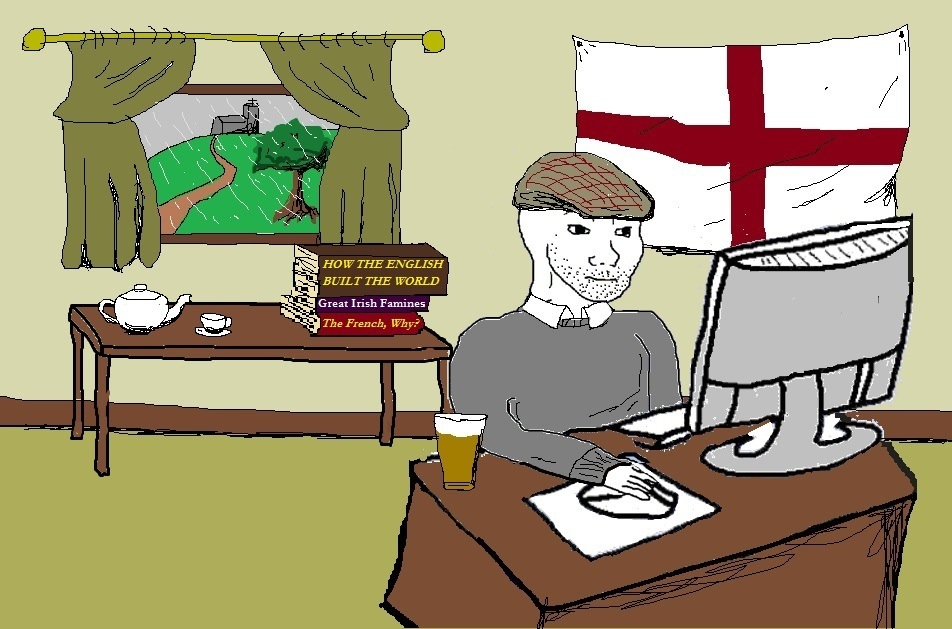
Label: 5_Wojak_with_Background